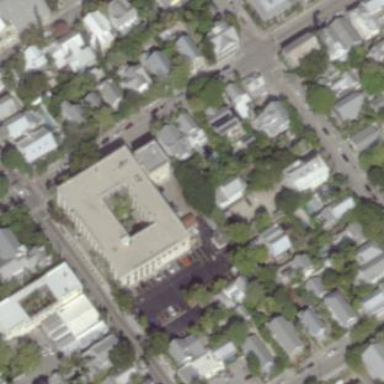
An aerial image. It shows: Part of building.